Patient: sex F, age 83
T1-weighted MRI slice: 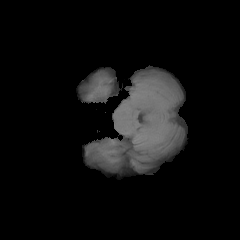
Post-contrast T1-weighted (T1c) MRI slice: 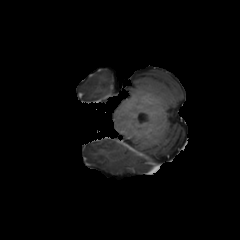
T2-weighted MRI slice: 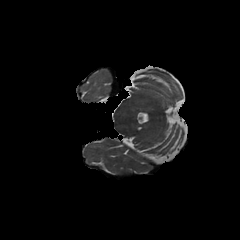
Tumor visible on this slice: no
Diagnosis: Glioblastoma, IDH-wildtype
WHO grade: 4